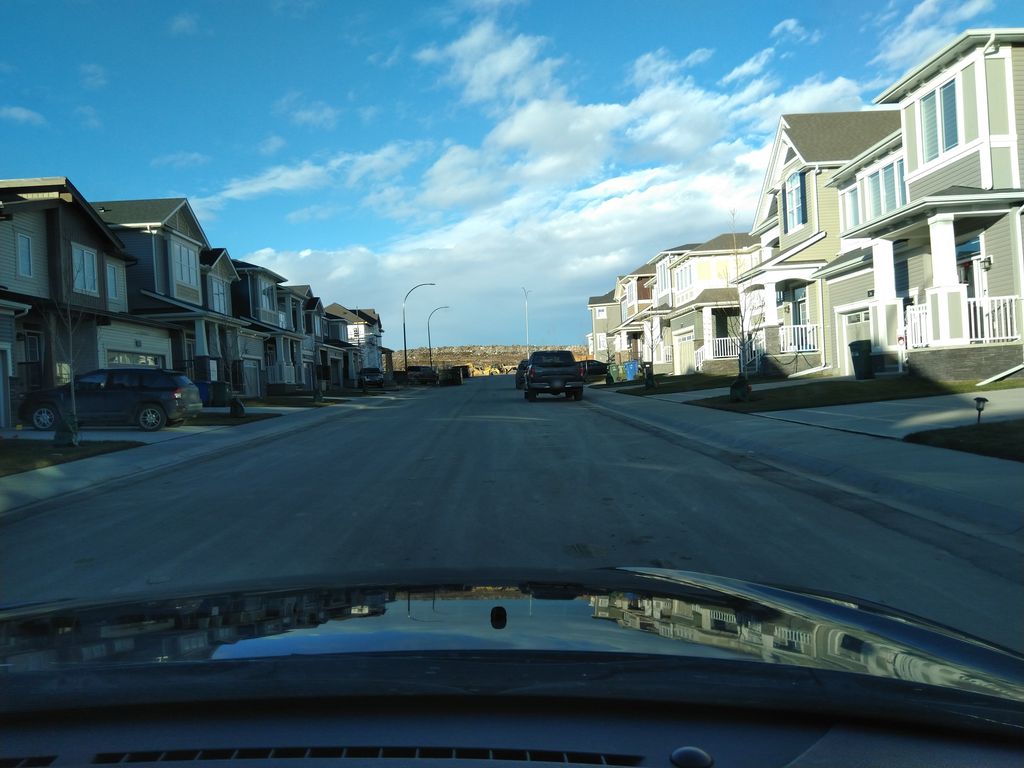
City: calgary